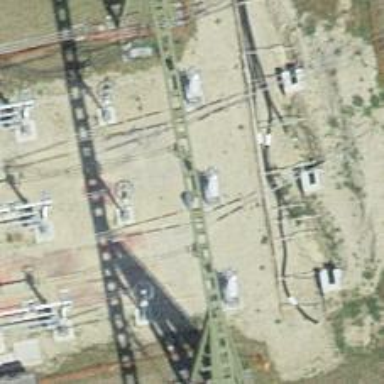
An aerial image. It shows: Insulator used in power systems.